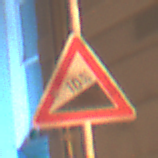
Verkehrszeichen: Steigung10
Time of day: Night
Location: Outdoor (Urban)
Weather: Clear
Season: NotSpecified
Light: Artificial